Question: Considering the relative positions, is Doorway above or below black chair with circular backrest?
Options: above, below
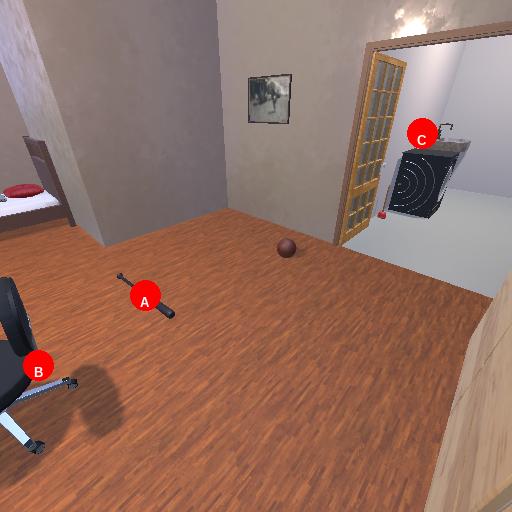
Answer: above